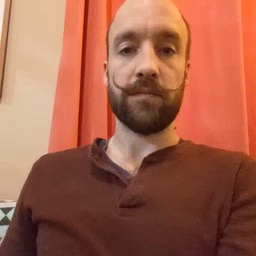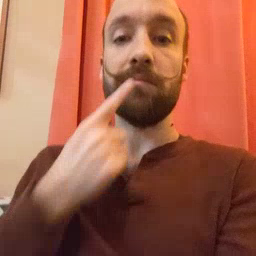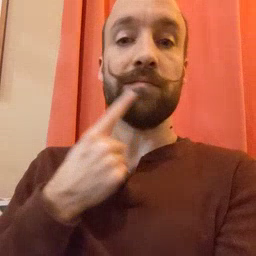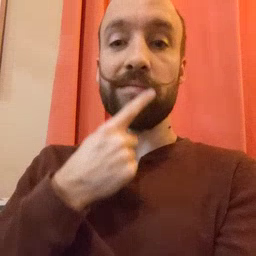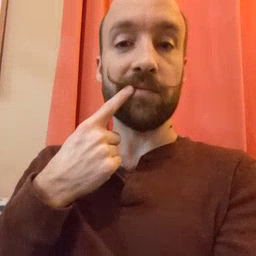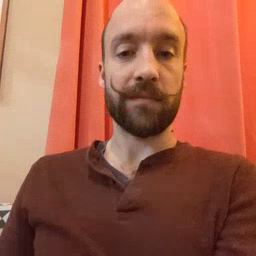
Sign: mouth